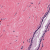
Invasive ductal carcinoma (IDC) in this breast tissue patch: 0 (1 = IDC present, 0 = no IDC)